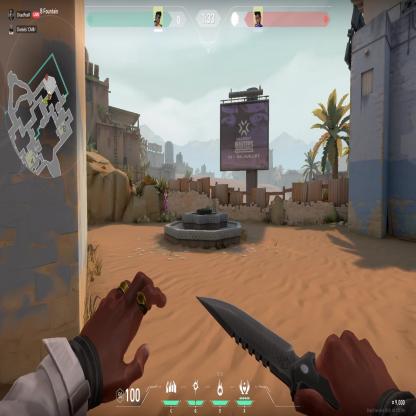
Label: enemy